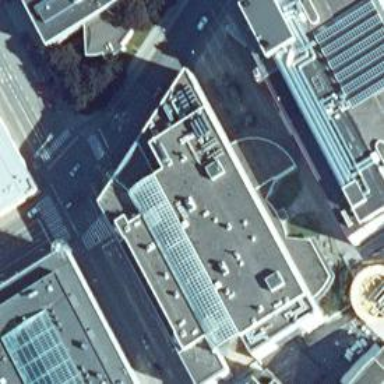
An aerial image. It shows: Commercial building with flat roof.